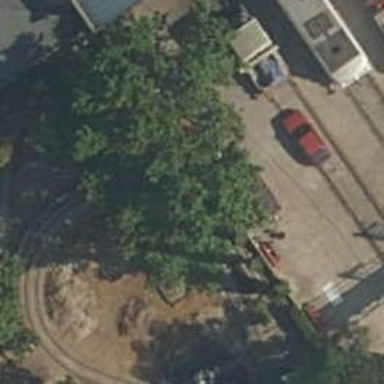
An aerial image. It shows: Miniature railway bridge.